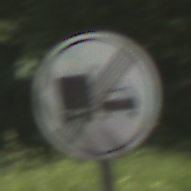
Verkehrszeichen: EndeUeberholverbotKraftfahrzeuge
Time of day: Midday
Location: Outdoor (RoadRail)
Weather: Clear
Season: NotSpecified
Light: Natural